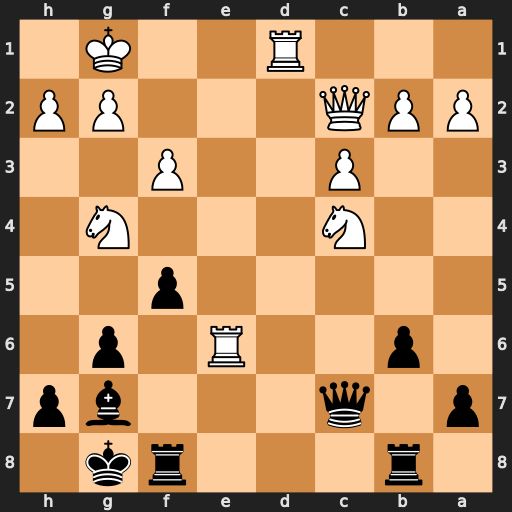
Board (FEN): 1r3rk1/p1q3bp/1p2R1p1/5p2/2N3N1/2P2P2/PPQ3PP/3R2K1
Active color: b
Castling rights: -
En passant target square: -
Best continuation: Qxc4 Qe2 Qxe2 Rxe2 fxg4